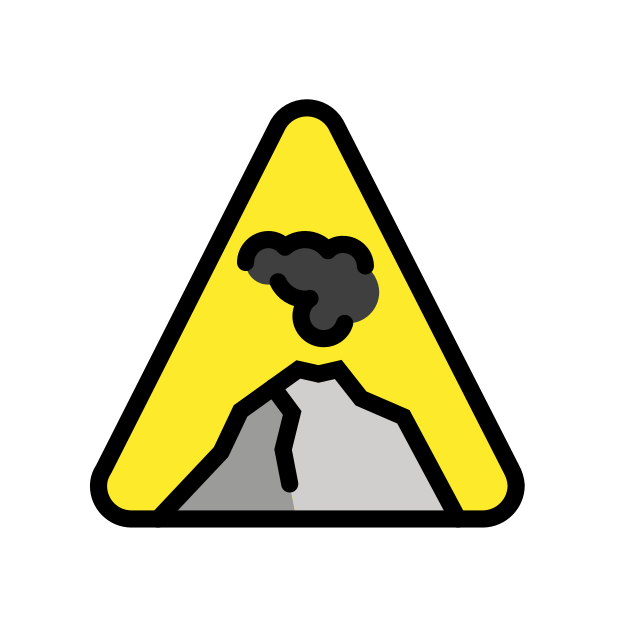
warning volcano